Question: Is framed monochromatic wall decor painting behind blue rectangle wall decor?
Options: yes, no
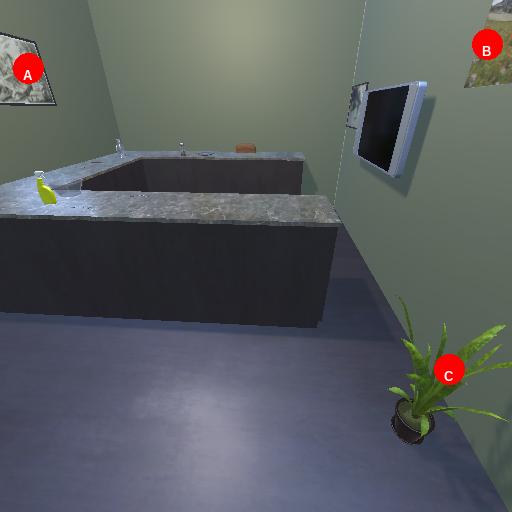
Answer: yes